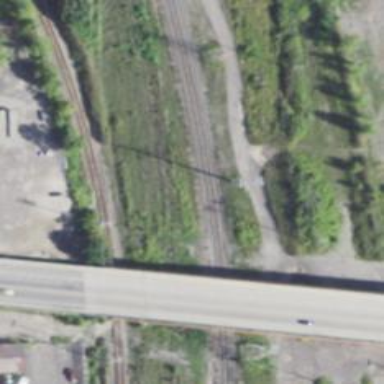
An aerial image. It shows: Abandoned railway yard.